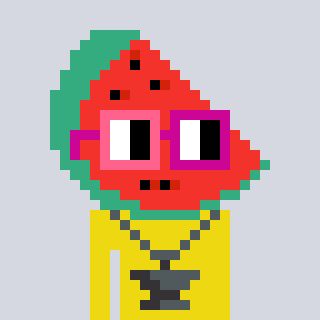
a pixel art character with square pink and red glasses, a watermelon-shaped head and a yellow-colored body on a cool background